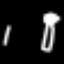
Label: palm tree